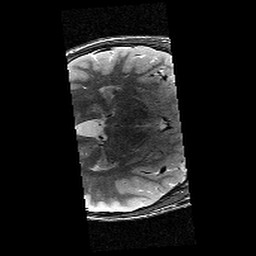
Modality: T2w
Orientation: axial
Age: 12
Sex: male
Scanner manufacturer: siemens
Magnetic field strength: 3 T
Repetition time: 9.23 s
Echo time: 0.067 s